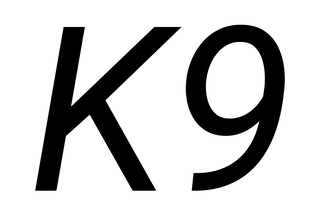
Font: Roboto-Italic_Italic